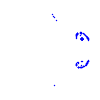
Particle: proton